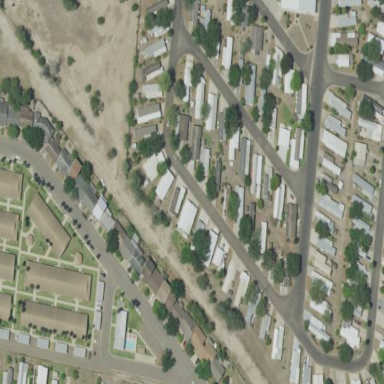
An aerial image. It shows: Residential area known as trailer park.